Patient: sex M, age 34
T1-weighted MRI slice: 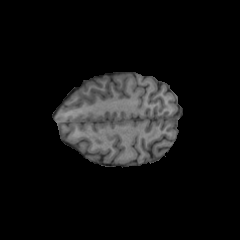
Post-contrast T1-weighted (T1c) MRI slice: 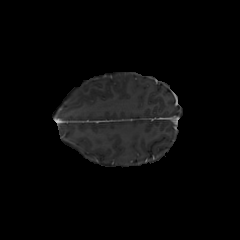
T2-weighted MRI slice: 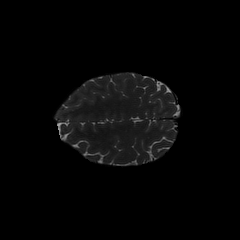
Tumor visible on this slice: no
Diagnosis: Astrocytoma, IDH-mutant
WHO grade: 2